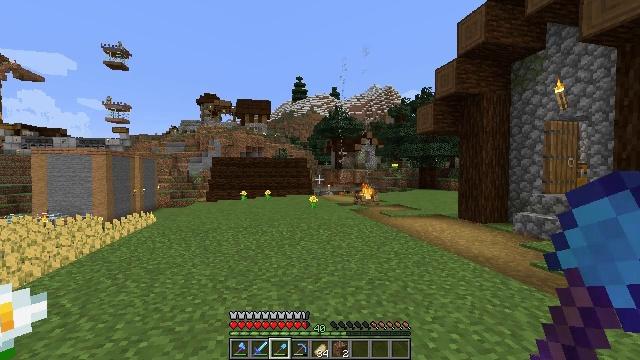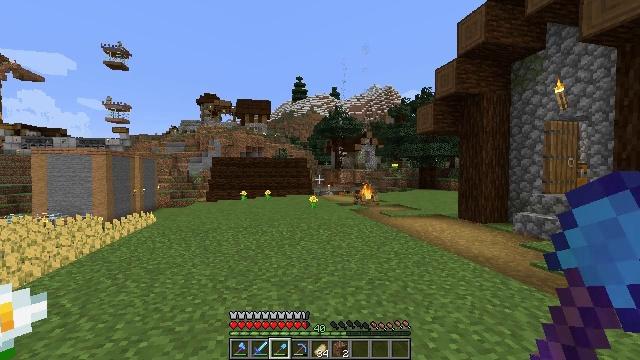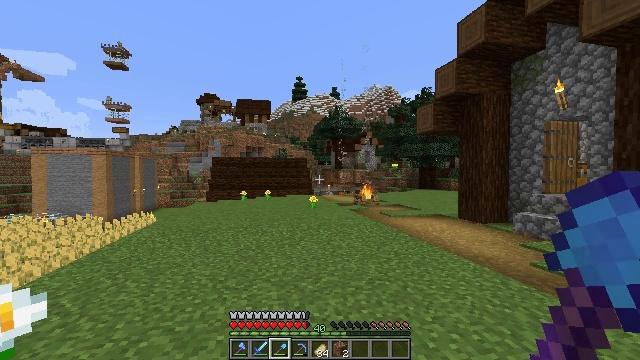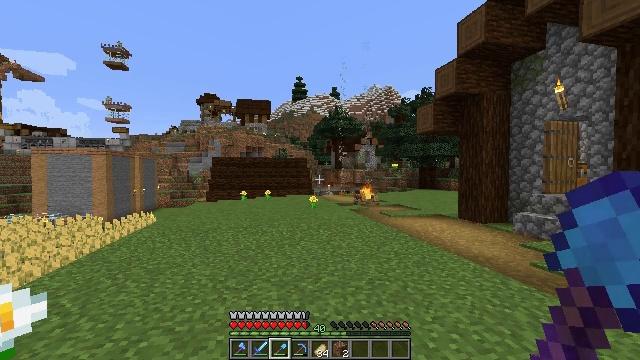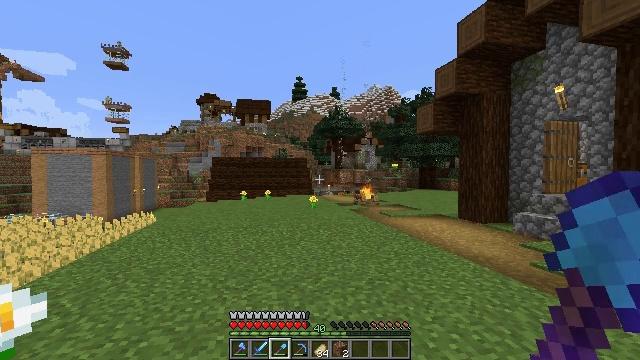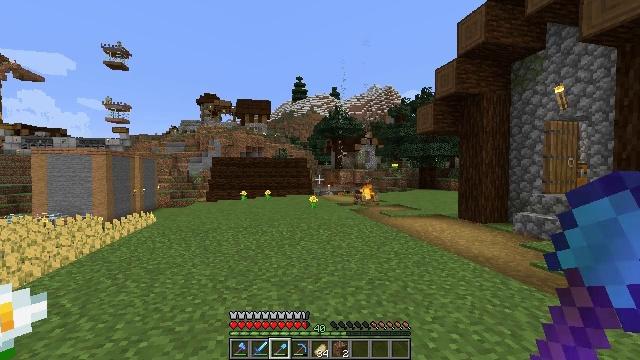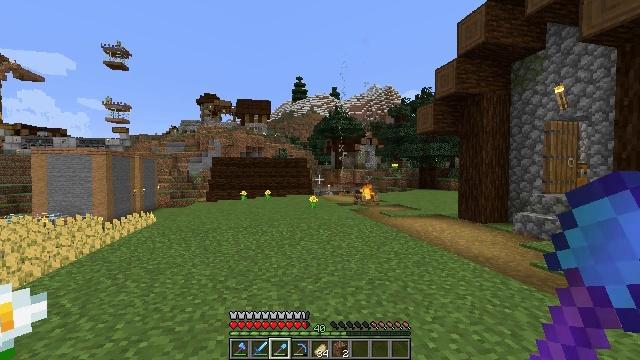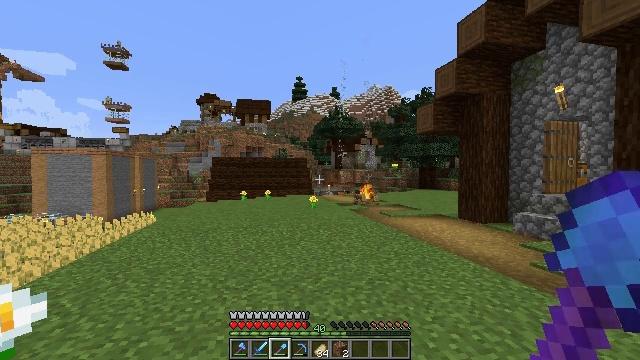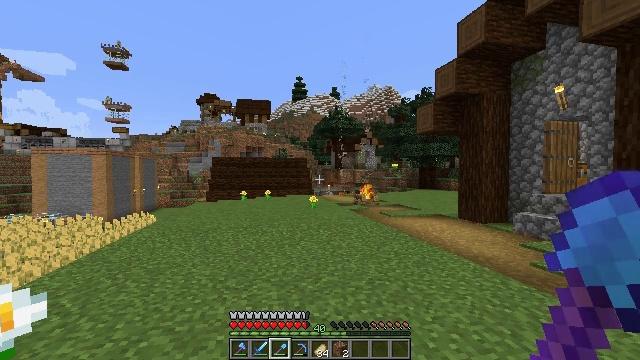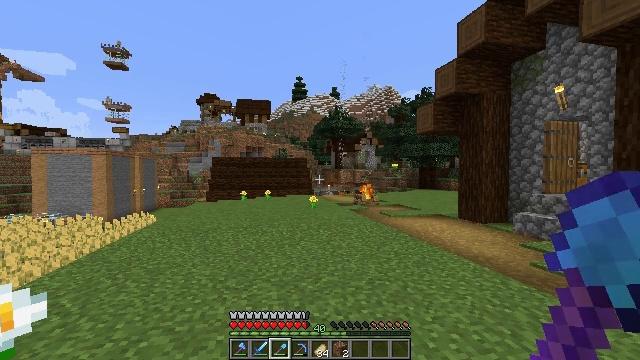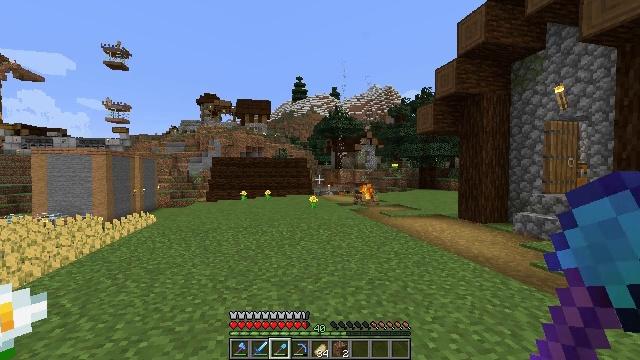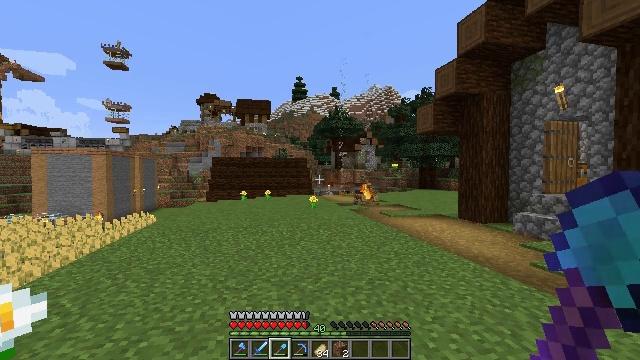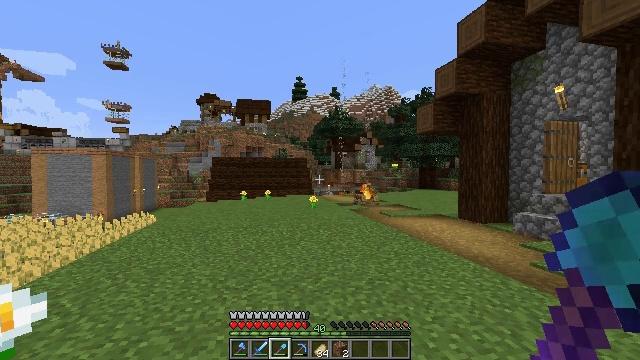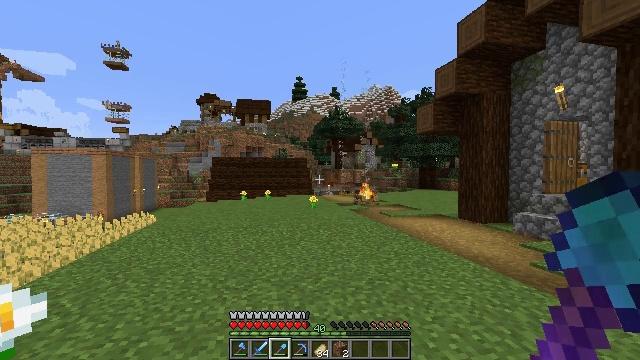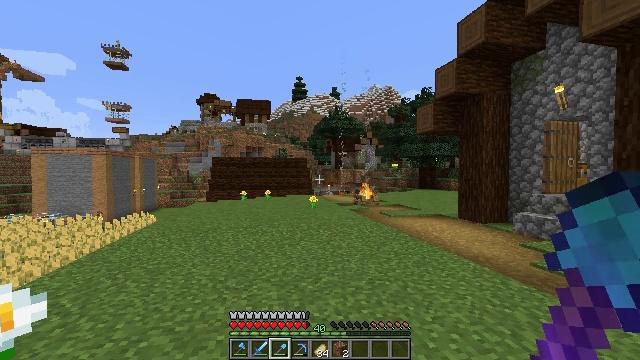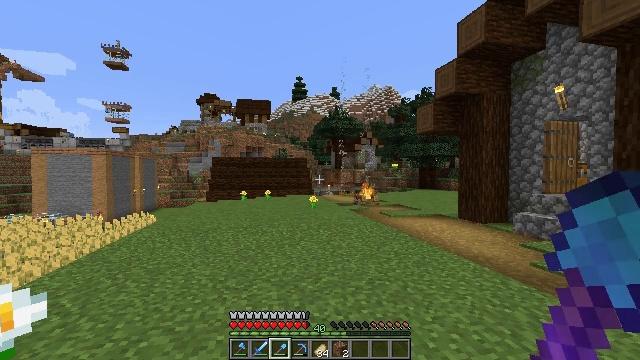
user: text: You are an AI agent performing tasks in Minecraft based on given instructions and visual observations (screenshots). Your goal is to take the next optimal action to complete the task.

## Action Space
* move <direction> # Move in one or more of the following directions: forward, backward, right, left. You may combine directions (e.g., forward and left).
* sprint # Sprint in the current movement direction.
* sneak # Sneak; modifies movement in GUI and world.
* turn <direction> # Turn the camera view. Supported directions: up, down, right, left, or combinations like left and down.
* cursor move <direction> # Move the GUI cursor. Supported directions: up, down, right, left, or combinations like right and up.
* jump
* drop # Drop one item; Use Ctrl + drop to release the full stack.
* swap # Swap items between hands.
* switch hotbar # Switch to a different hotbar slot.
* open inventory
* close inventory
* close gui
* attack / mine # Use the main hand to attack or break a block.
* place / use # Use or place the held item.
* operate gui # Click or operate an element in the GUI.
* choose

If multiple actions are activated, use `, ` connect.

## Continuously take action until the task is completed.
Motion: motion action
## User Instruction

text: Gather wheat by left-clicking on it.
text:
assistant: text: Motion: no_op
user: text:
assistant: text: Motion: no_op
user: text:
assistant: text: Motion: no_op
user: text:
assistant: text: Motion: no_op
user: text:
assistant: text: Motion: no_op
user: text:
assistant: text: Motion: no_op
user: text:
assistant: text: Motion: no_op
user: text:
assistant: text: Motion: no_op
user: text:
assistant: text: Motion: no_op
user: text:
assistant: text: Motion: no_op
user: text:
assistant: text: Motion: no_op
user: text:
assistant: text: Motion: no_op
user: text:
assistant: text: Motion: no_op
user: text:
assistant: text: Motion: no_op
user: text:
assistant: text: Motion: no_op
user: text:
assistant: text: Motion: no_op
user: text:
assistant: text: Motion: no_op
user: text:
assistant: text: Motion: no_op
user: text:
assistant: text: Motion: no_op
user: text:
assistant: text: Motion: no_op
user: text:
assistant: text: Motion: no_op
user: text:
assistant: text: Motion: no_op
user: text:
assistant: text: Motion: no_op
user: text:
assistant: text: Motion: no_op
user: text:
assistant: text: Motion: no_op
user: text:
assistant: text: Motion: no_op
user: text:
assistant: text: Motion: no_op
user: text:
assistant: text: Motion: no_op
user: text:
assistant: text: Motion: no_op
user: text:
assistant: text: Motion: no_op